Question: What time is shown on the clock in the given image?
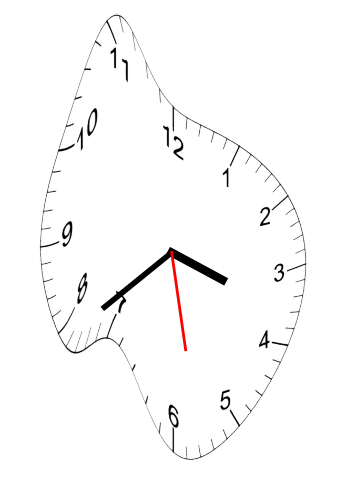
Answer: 03:38:28